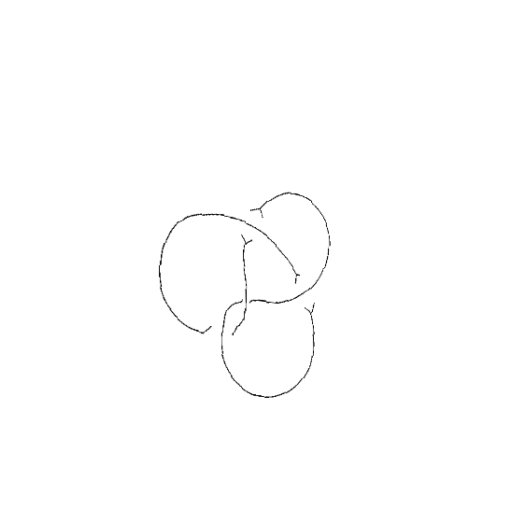
Crossing number: 4